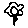
Label: flower